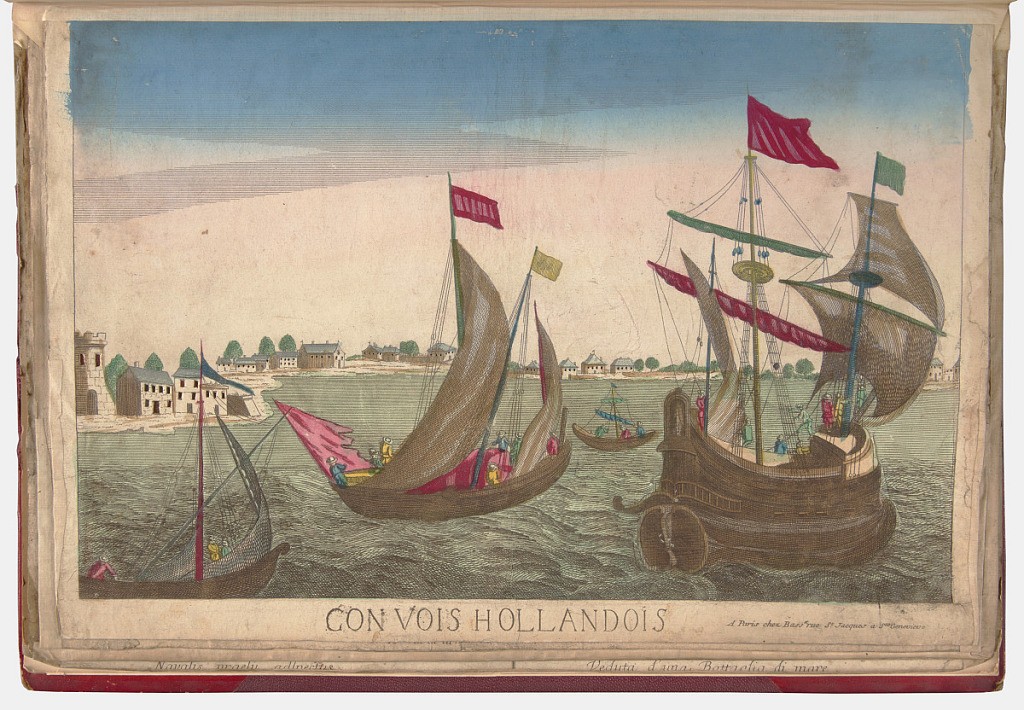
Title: Con Vois Hollandois
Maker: Chez Basset, French
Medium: Hand-colored etching on paper; verso: fabric
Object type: Bound print
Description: Perspective view of a seascape along a coastal town. Two ships dominate the scene, with the central ship lowering its sails while the ship on the right has raised sails. Figures in blue, yellow, green, and red coats man the ships, and both ships feature two flags crowning their highest masts. A smaller boat floats behind the larger two, and a fourth boat is partially visible at bottom left. Blue-roofed stone structures scatter the coastline, along with a line of trees. The windows of the buildings are cut out, with fabric visible through the larger openings. A blue sky fills the upper margin.  Printed along bottom margin: CON VOIS HOLLANDOIS / A Paris chez Basset rue St. Jacques a Ste Genevieve

Verso: Patches of colored fabric.